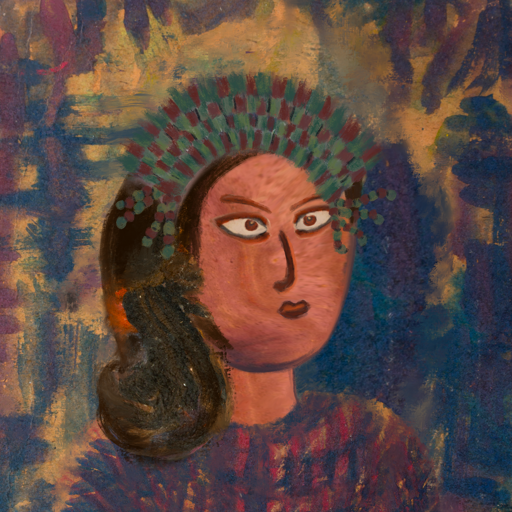
Background: InTheSun, Head And Neck Side: Mother_And_Son_Mother, Face Side: Roy_Bahadur, Bust: In_The_Sun, Hair Side: Gypsy_Queen, Head Accessory: After_Raid_Crown, Second Necklace: Blank, Necklace: Blank, Baby: Blank